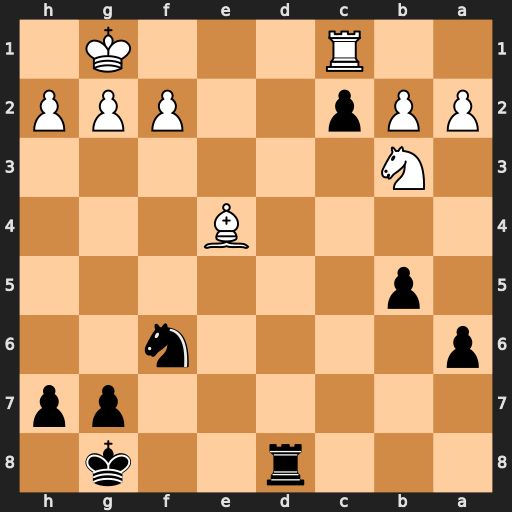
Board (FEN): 3r2k1/6pp/p4n2/1p6/4B3/1N6/PPp2PPP/2R3K1
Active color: b
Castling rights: -
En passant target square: -
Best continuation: Rd1+ Rxd1 cxd1=Q#